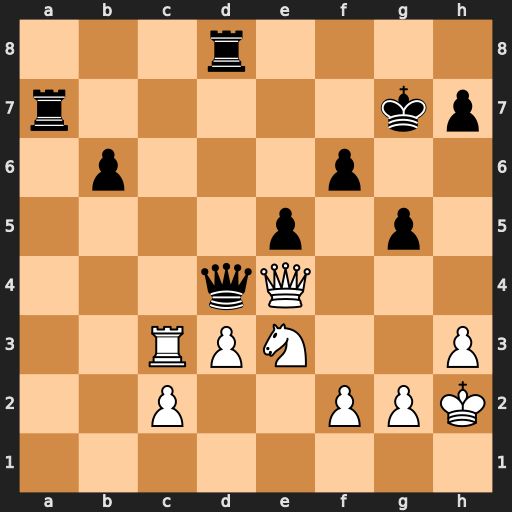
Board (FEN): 3r4/r5kp/1p3p2/4p1p1/3qQ3/2RPN2P/2P2PPK/8
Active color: w
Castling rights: -
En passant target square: -
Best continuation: Nf5+ Kh8 Nxd4